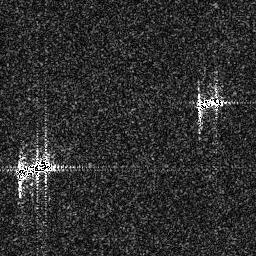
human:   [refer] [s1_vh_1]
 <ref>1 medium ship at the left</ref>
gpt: <box>[[5, 60, 21, 72, 0]]</box>